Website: bh-photo
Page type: customer-info-address
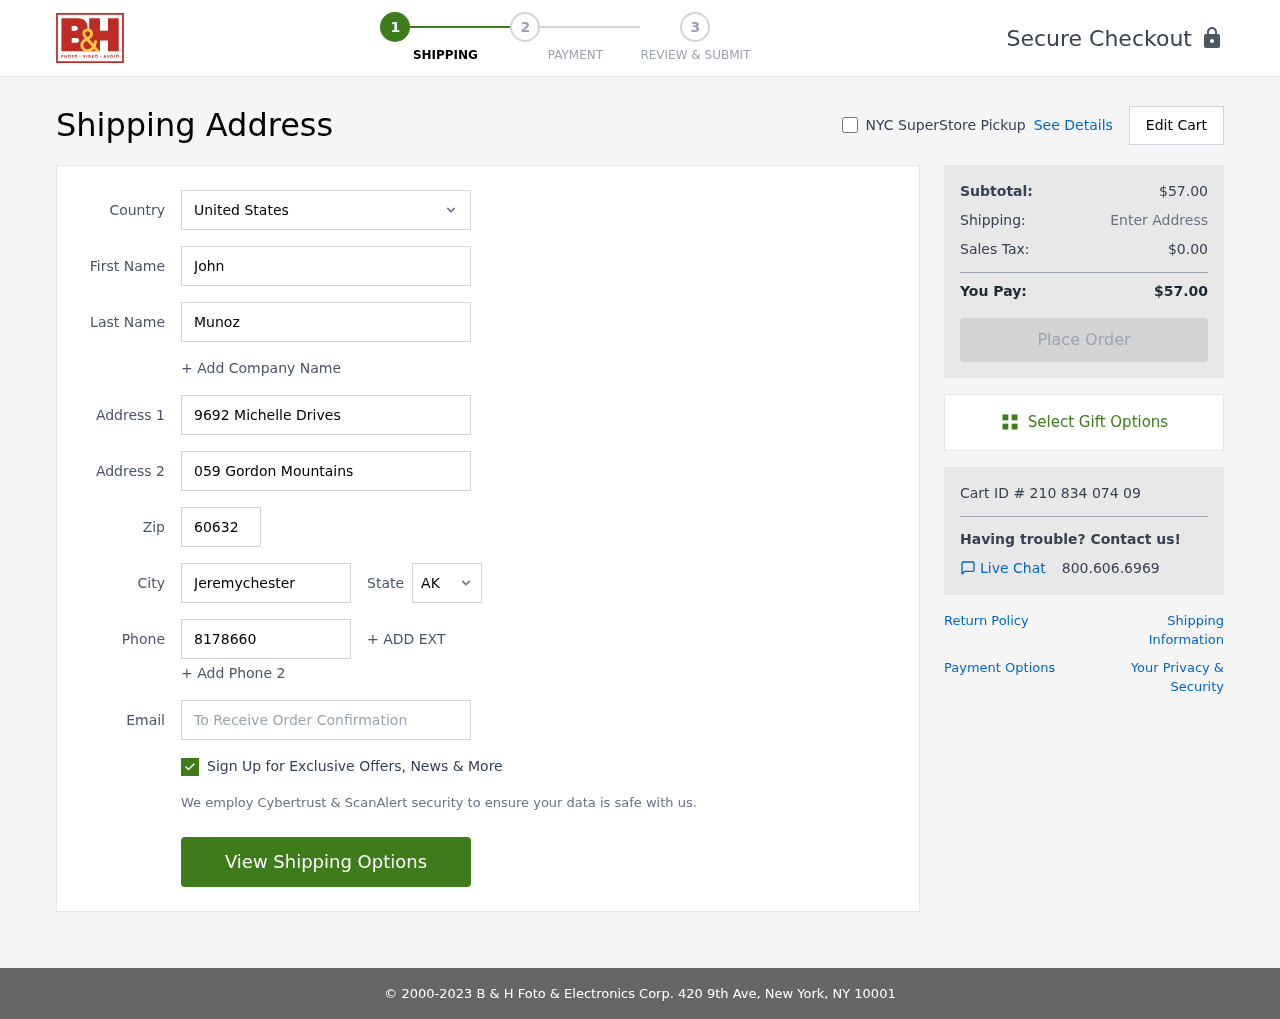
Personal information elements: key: PII_CITY
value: Jeremychester
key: PII_COUNTRY
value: United States
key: PII_EMAIL
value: john_munoz@yahoo.com
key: PII_FIRSTNAME
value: John
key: PII_LASTNAME
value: Munoz
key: PII_PHONE
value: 8178660710
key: PII_POSTCODE
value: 60632
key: PII_STATE_ABBR
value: AK
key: PII_STREET
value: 9692 Michelle Drives
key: PII_STREET2
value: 059 Gordon Mountains
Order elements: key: ORDER_SUBTOTAL
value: $57.00
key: ORDER_TAX
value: $0.00
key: ORDER_TOTAL
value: $57.00
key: ORDER_ID
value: Cart ID # 210 834 074 09